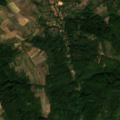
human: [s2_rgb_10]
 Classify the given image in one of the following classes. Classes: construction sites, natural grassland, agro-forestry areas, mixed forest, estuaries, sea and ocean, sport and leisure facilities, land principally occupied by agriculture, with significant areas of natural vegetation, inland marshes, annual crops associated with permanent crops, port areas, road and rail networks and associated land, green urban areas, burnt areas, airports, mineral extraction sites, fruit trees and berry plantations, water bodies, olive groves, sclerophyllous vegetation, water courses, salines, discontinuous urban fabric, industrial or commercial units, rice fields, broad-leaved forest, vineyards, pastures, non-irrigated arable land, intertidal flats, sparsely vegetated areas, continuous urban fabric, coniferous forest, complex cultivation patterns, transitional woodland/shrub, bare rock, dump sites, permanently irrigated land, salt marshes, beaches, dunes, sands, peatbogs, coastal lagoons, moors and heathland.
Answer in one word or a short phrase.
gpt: complex cultivation patterns, land principally occupied by agriculture, with significant areas of natural vegetation, broad-leaved forest